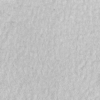
Label: not_dusty